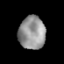
Tissue: prostate
Cell type: T cells
Senescence score: 0.3602
Nuclear area (px): 860
Mean DAPI intensity: 148.628